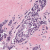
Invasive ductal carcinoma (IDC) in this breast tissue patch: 1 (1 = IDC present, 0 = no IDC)